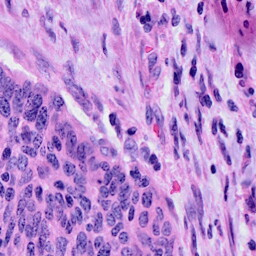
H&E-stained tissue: Cervix